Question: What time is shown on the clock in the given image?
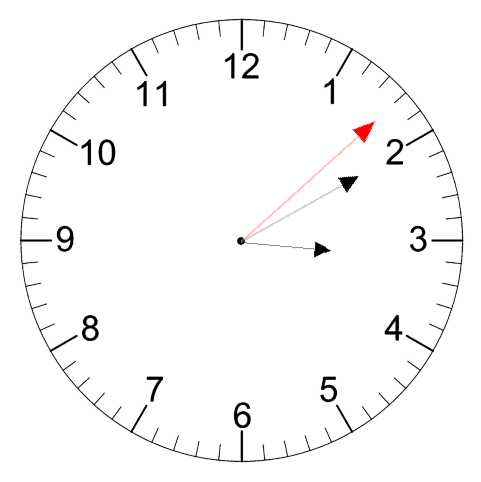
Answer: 03:10:08